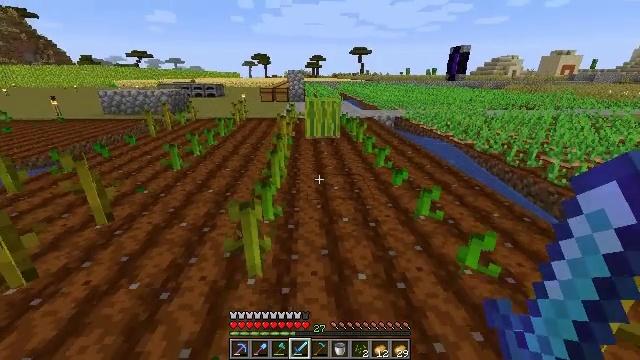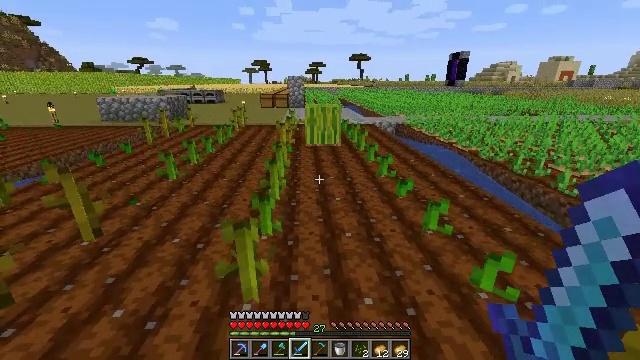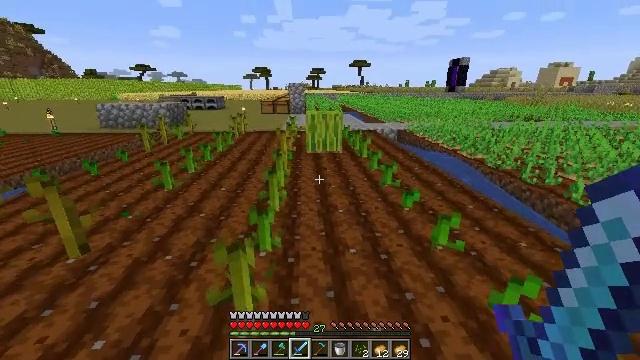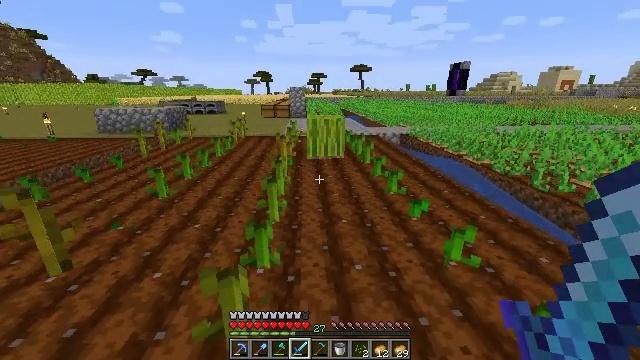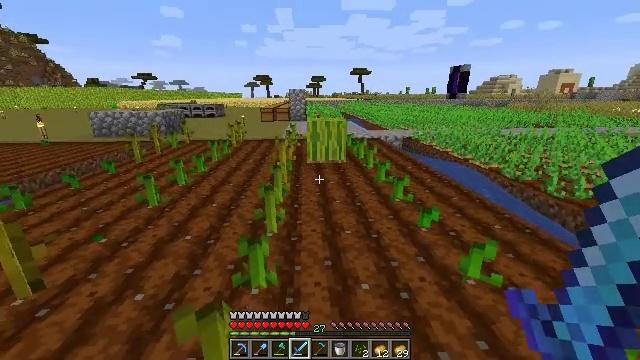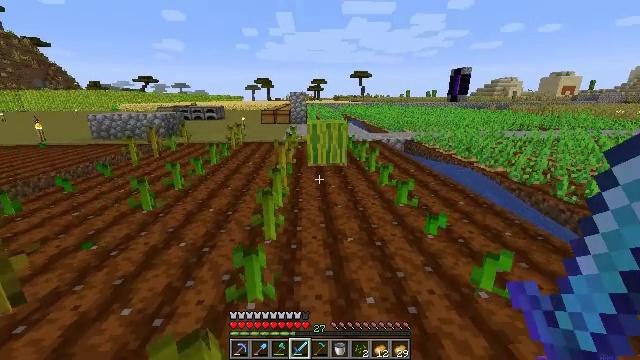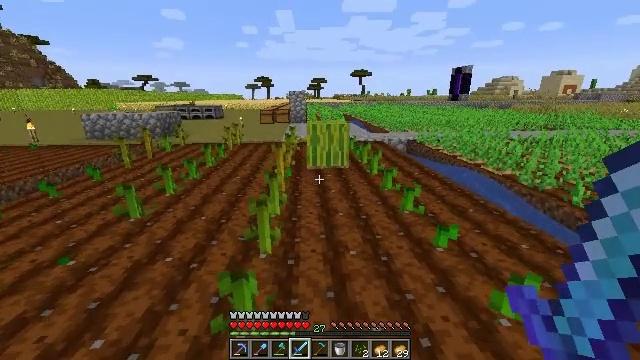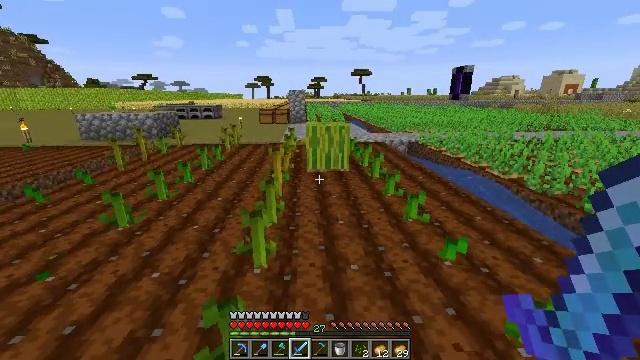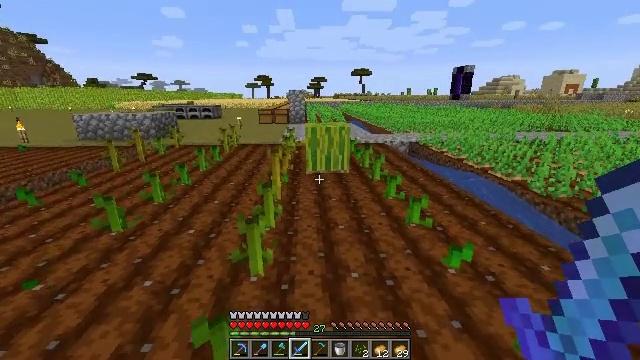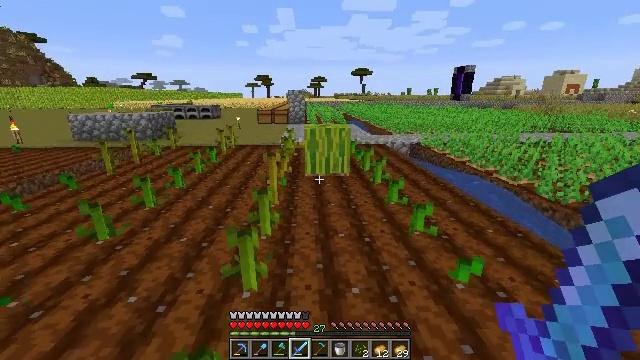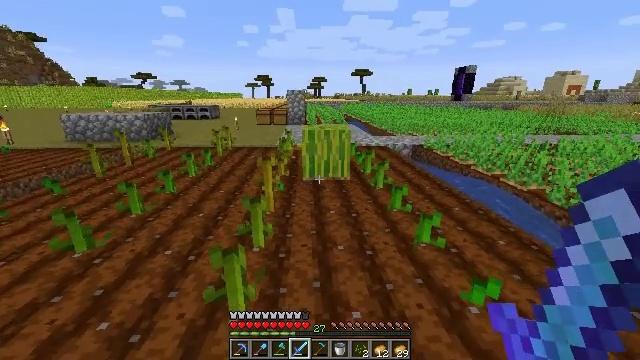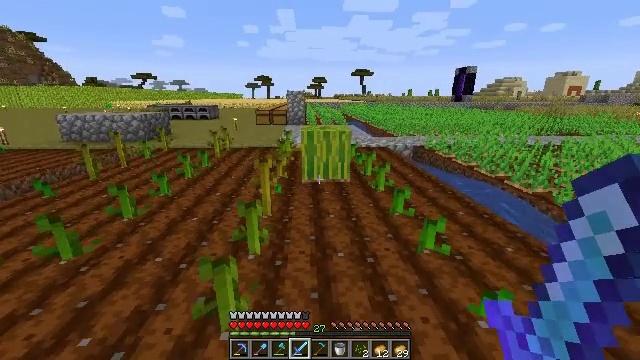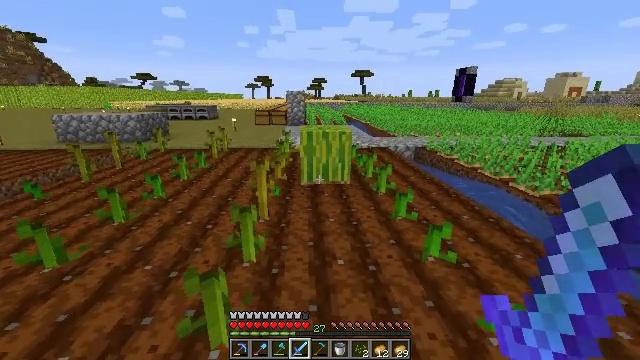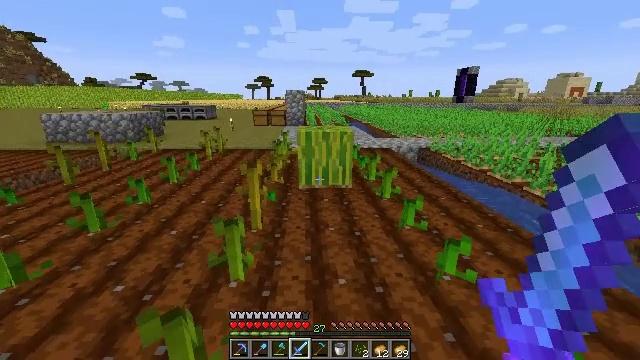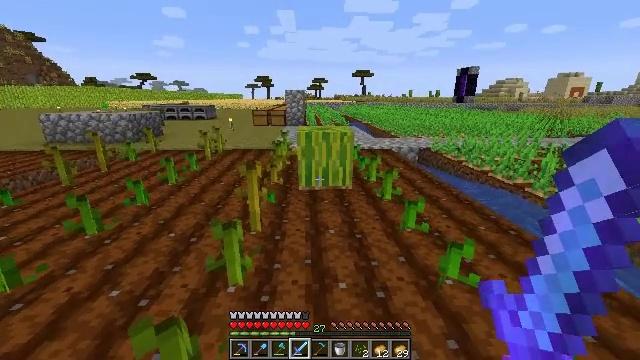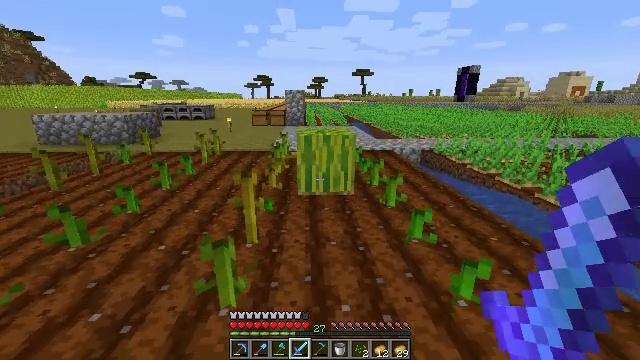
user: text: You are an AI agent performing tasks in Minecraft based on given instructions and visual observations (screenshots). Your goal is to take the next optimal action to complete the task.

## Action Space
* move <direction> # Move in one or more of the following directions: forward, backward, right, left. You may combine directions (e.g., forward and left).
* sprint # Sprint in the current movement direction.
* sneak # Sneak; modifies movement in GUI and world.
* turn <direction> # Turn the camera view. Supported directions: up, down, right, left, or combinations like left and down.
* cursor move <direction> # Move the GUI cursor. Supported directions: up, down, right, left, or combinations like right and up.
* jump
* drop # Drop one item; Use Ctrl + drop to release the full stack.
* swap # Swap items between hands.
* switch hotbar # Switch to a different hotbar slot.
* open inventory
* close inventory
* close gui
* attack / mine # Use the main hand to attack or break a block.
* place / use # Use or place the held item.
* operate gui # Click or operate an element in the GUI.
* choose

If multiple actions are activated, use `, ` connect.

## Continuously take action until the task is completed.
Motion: motion action
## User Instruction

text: Gather melon for food.
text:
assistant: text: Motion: move forward, turn up
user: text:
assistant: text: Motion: move forward, turn up
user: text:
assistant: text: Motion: move forward
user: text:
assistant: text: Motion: move forward
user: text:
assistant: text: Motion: move forward
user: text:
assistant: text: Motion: move forward
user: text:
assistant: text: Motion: move forward
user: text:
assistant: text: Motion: move forward
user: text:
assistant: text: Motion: move forward
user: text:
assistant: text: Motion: move forward
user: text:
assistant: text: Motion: move forward
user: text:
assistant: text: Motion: move forward
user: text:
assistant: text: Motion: move forward
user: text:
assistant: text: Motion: move forward
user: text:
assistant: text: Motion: move forward
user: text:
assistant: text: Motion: move forward
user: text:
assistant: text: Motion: move forward
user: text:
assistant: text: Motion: move forward
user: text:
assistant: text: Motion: move forward
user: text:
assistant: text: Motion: move forward
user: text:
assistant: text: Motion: move forward
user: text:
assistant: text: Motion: move forward, turn down, attack / mine
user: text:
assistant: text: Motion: move forward, turn down, attack / mine
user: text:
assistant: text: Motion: move forward, attack / mine
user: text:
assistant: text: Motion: move forward, attack / mine
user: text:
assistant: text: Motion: attack / mine
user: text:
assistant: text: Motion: attack / mine
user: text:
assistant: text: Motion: attack / mine
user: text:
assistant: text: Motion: attack / mine
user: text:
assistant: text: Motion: attack / mine